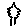
Label: tree